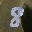
Label: 8